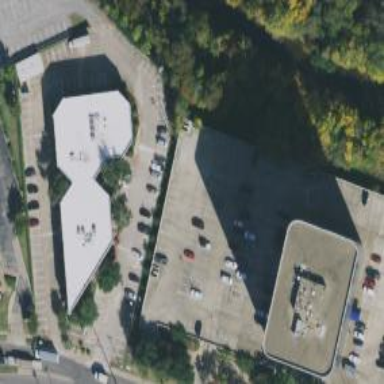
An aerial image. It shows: Multi-storey parking building.